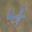
Label: 4